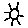
Label: sun